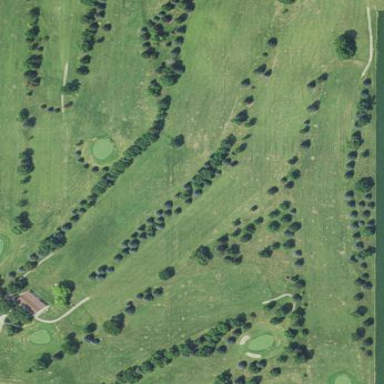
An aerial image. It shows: Golf course.